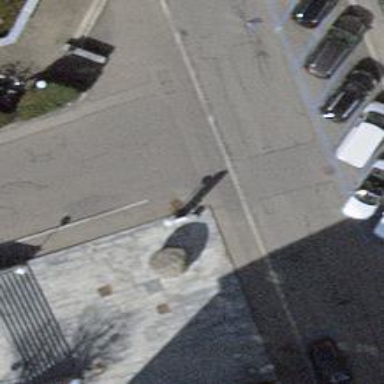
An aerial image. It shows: Unmarked crossing with traffic calming table.